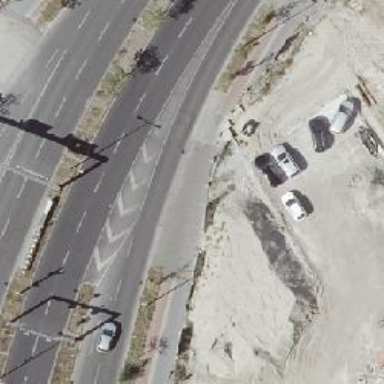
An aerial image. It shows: Asphalt road with primary classification. There is cycle track on the right side.